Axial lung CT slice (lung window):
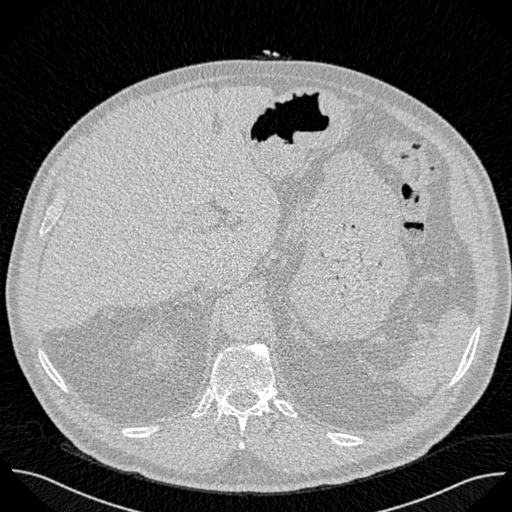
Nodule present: no